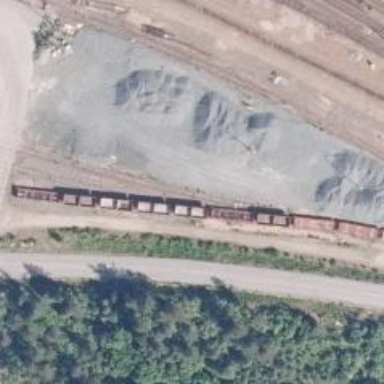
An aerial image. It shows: Railway spur service.